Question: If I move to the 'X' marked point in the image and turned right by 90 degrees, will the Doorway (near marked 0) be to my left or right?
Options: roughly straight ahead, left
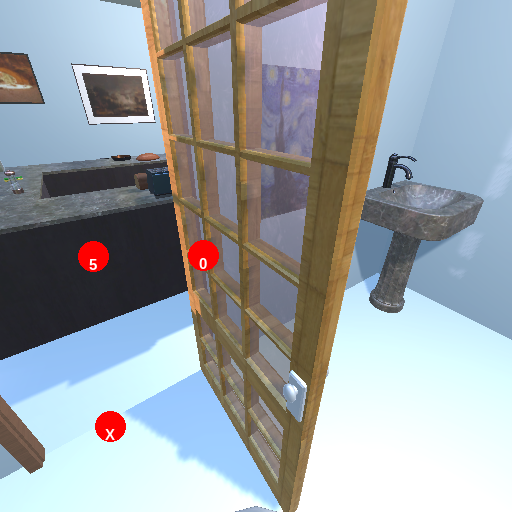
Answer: roughly straight ahead